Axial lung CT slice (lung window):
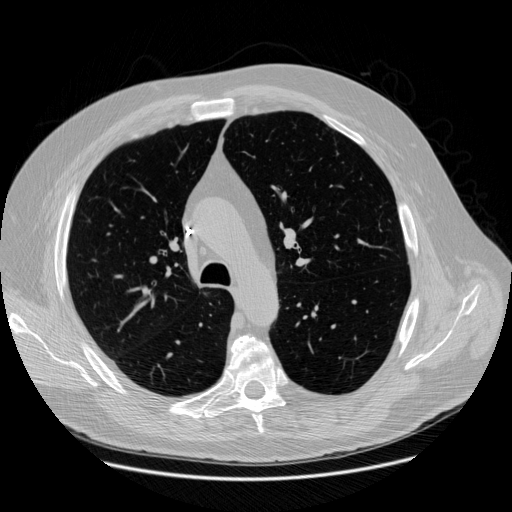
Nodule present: no